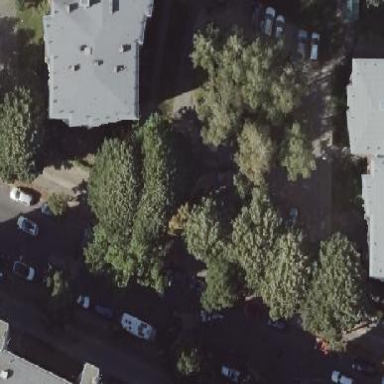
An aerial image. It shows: Street side parking area.